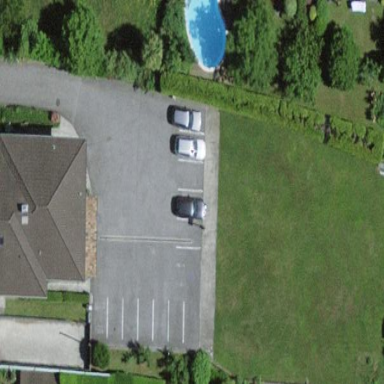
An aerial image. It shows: Parking area with surface.